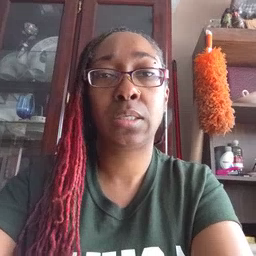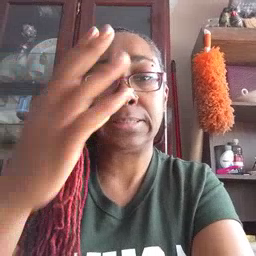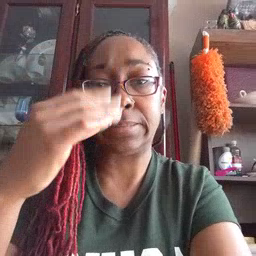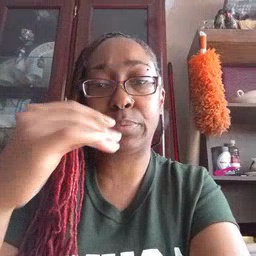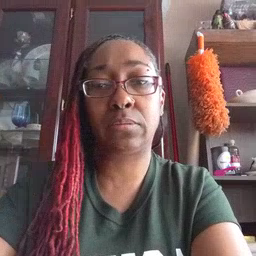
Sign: sleepy